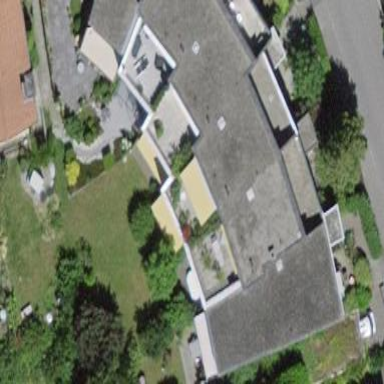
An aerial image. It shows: Terrace building.